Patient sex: F
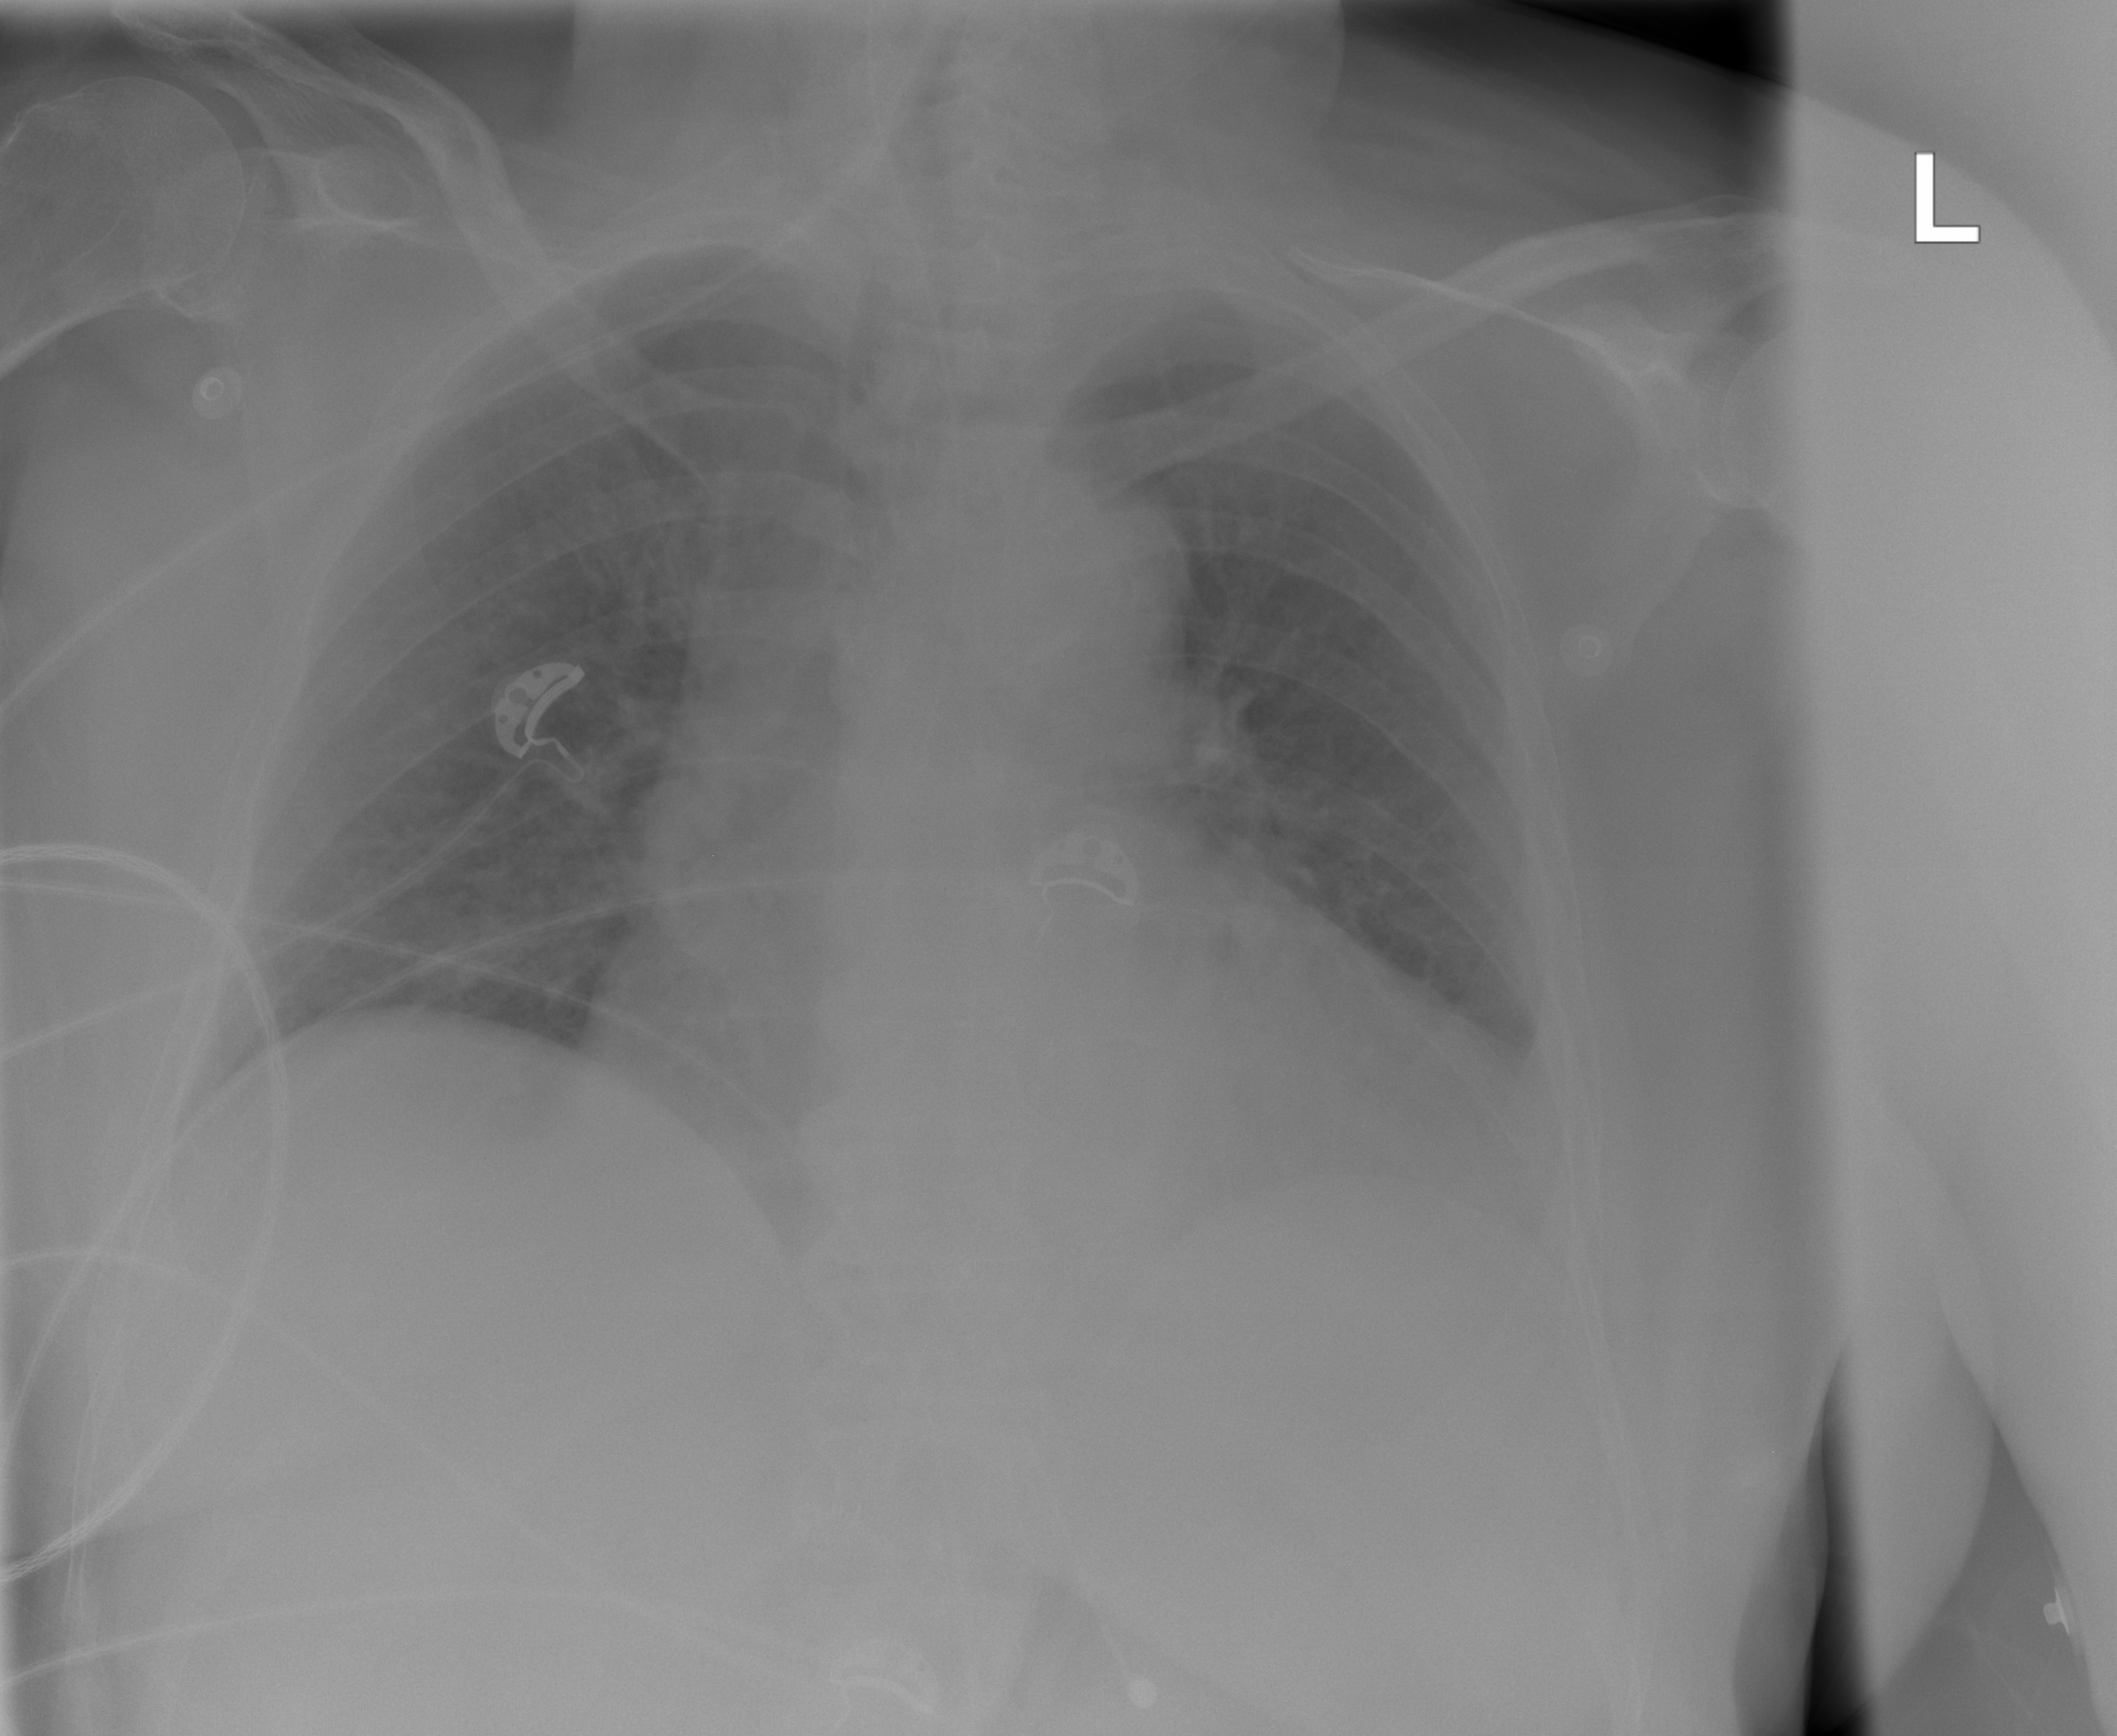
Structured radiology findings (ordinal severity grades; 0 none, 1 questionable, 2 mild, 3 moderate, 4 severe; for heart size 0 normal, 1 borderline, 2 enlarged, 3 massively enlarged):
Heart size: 3
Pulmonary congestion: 2
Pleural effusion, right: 0
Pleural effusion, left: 2
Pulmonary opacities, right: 1
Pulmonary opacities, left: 0
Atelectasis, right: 0
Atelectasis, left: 0